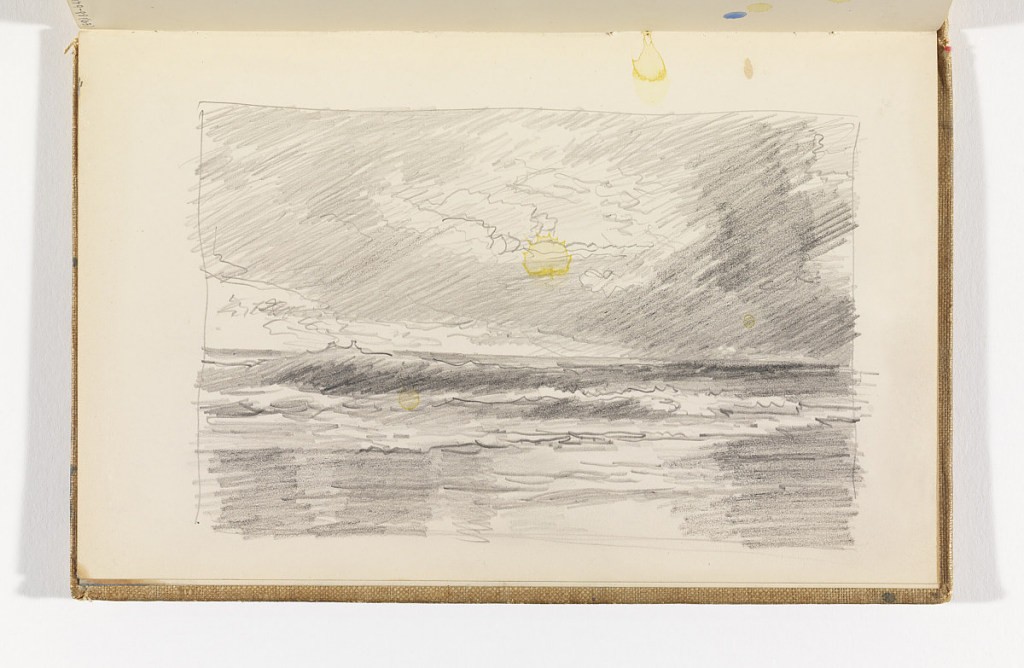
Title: Waves Breaking on Beach
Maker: William Trost Richards, American, 1833–1905
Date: after 1878
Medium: Graphite on cream wove paper
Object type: Sketchbook folio
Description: View of ocean facing out towards horizon.